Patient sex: F
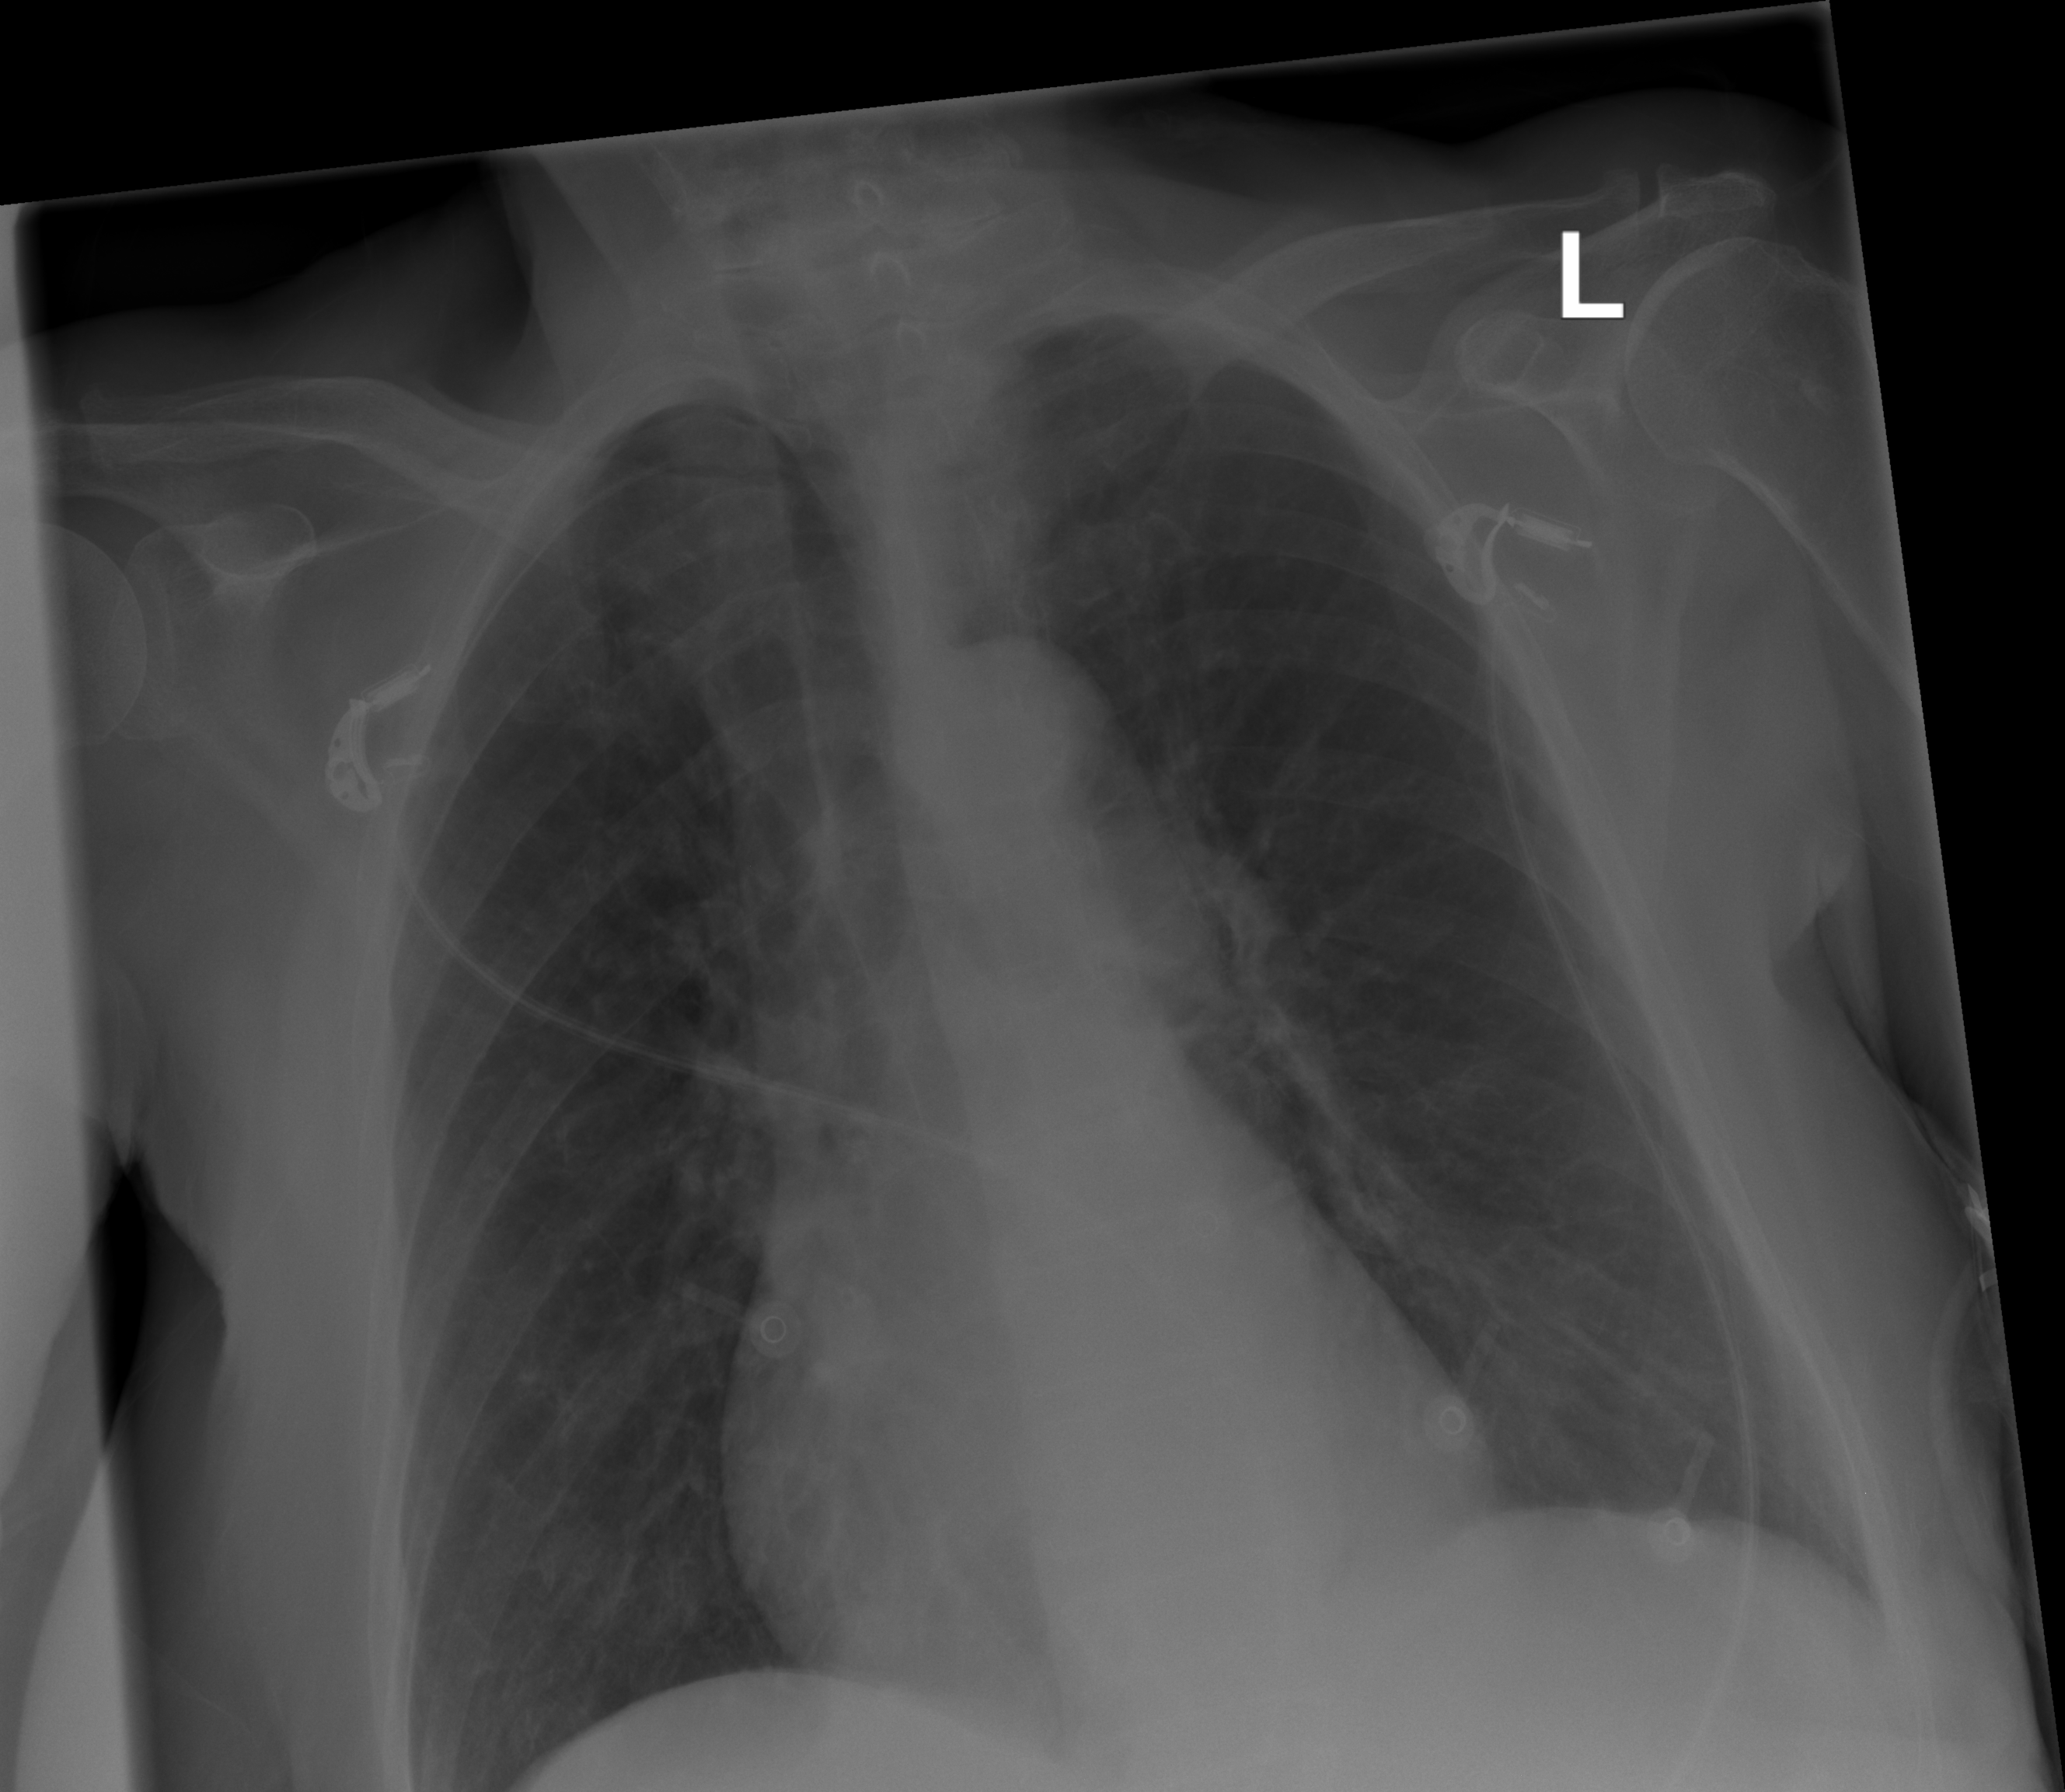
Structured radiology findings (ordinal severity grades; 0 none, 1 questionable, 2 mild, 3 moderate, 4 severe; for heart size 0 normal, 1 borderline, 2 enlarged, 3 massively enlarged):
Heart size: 0
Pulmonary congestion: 0
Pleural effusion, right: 0
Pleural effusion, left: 0
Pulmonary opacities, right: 0
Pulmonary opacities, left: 0
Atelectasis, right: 1
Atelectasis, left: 1